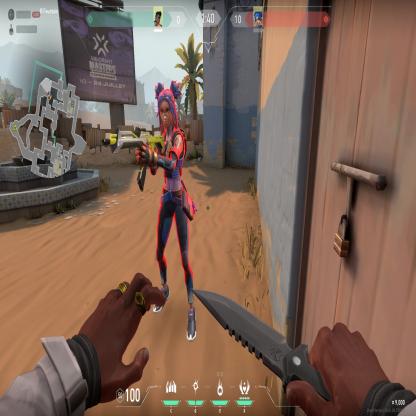
Label: enemy